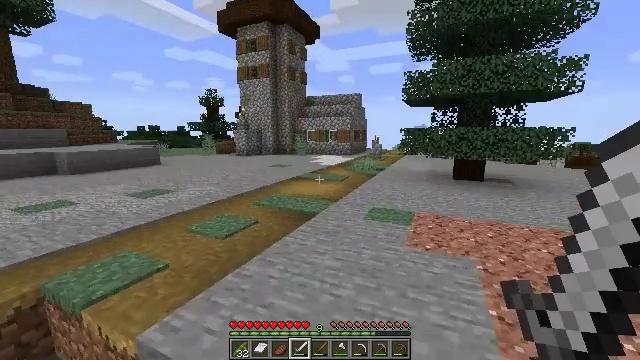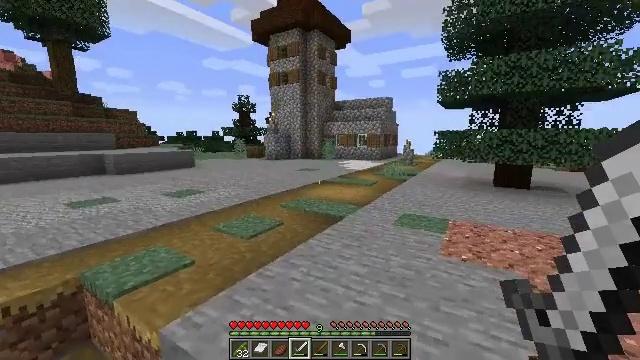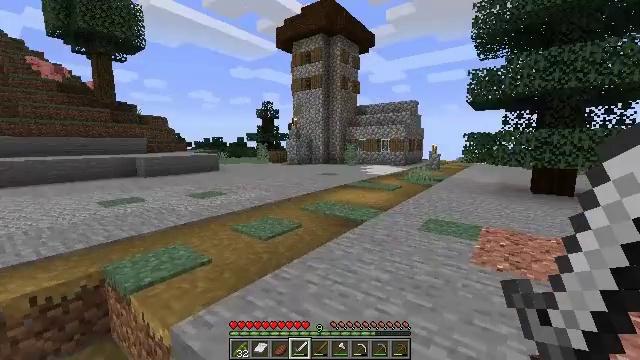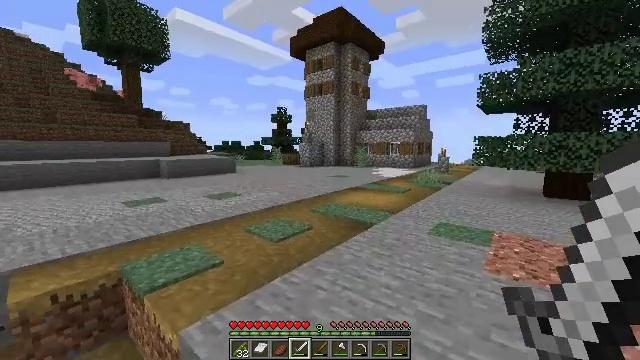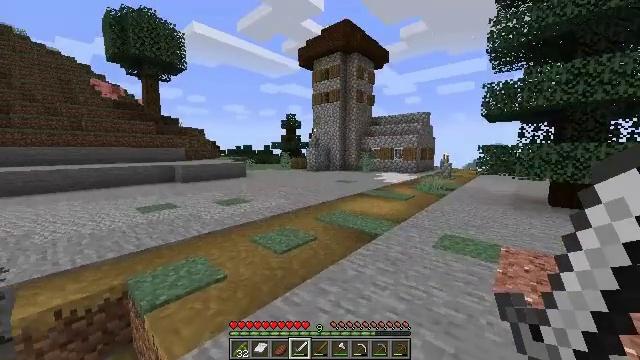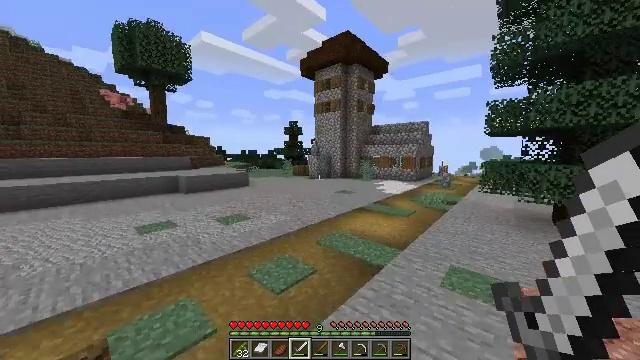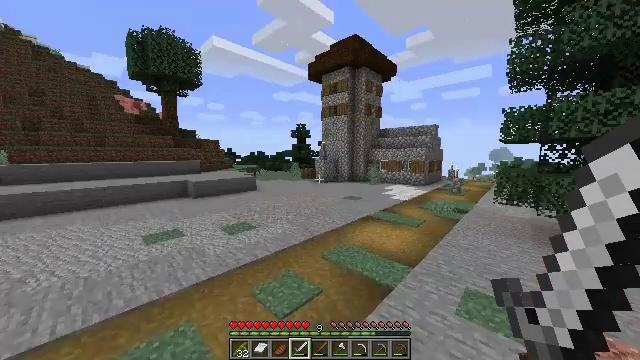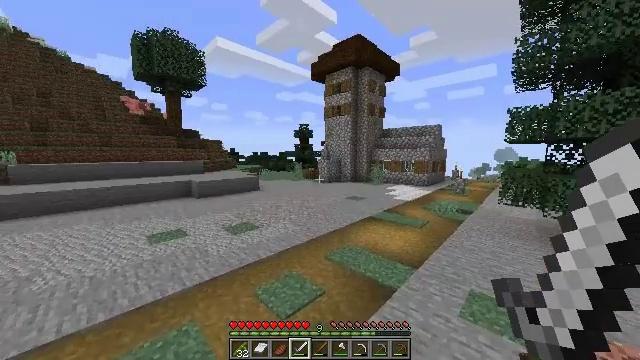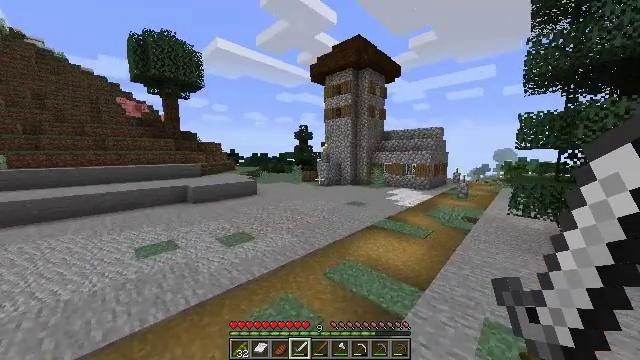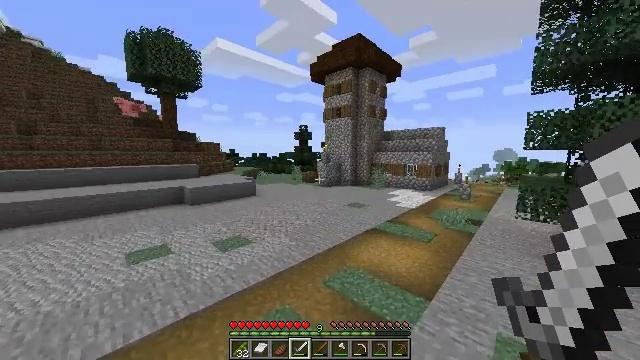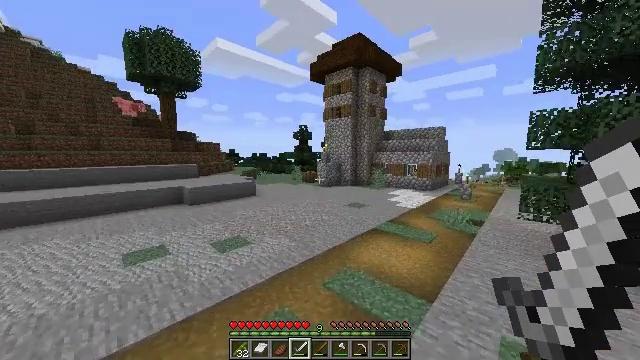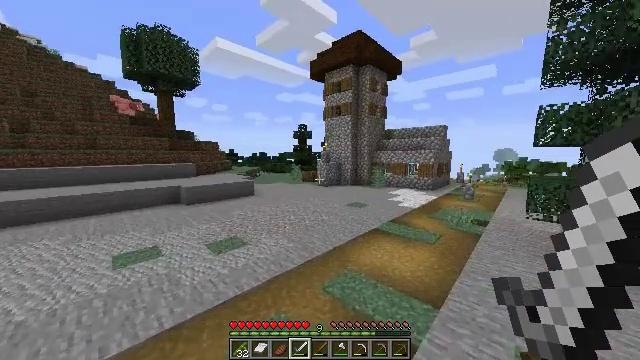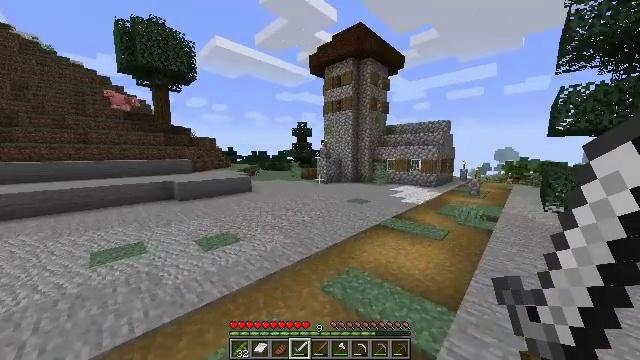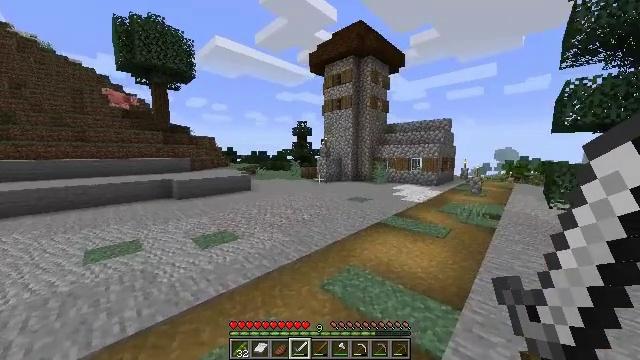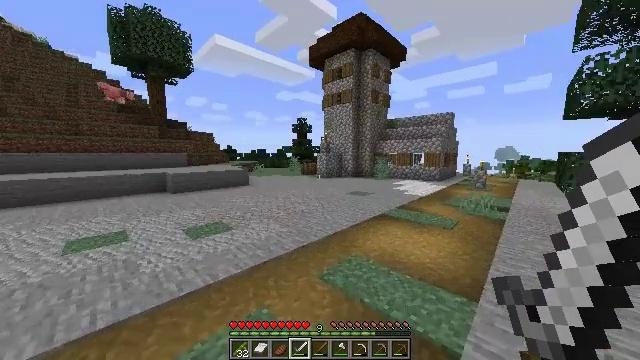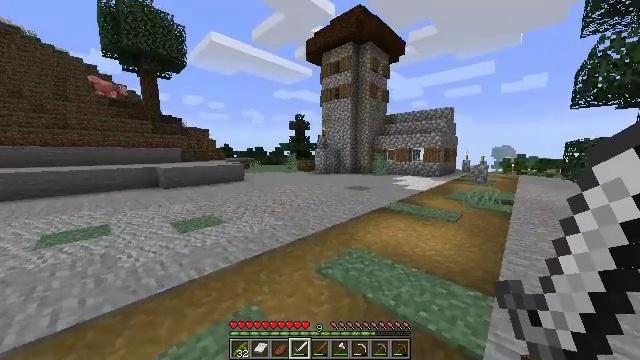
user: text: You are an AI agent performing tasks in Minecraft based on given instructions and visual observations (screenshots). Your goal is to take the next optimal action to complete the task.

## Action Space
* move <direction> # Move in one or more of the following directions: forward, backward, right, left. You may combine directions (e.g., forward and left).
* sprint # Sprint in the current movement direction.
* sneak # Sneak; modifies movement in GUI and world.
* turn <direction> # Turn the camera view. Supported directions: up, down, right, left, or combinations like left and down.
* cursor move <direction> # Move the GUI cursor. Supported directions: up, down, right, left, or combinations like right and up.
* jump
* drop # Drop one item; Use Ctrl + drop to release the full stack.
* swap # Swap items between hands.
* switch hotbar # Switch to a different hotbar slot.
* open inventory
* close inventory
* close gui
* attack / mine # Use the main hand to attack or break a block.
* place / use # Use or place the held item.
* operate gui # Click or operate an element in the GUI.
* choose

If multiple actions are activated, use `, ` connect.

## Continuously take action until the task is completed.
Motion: motion action
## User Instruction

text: Break the sweet berry bush to collect berries.
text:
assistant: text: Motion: move forward, sprint, turn left and up, jump
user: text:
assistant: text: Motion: move forward, sprint, turn left and up, jump
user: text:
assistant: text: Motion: move forward, sprint, turn left, jump
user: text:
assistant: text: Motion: move forward, turn left, jump
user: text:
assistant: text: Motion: move forward, jump
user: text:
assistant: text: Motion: move forward, turn left, jump
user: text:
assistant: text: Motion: move forward, jump
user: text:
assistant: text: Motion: move forward, jump
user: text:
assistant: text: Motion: move forward, jump
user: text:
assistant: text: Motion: move forward, jump
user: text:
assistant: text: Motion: move forward, jump
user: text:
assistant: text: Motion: move forward, jump
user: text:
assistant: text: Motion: move forward, jump
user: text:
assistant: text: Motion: move forward, jump
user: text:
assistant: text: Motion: move forward, sprint, jump
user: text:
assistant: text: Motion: move forward, sprint, turn right and down, jump
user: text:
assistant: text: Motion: move forward, sprint, turn right, jump
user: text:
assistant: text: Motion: move forward, sprint, jump
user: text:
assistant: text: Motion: move forward, sprint, turn right, jump
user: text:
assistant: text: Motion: move forward, turn right, jump
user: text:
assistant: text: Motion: move forward, turn right, jump
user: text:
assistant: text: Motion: move forward, turn right, jump
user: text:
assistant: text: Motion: move forward, turn right and down, jump
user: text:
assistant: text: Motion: move forward, turn right and down, jump
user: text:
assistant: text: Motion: move forward, turn right, jump
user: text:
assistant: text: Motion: move forward, turn right, jump
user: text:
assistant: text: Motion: move forward, sprint, turn right, jump
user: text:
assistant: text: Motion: move forward, sprint, jump
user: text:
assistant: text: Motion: move forward, sprint, jump
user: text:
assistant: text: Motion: move forward, sprint, jump